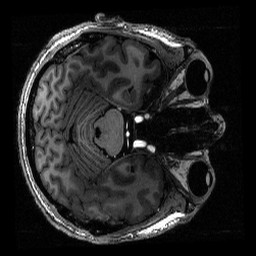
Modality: T1w
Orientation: axial
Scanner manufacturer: siemens
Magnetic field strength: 6.98 T
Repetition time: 2.5 s
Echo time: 0.00255 s